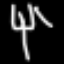
Label: fork